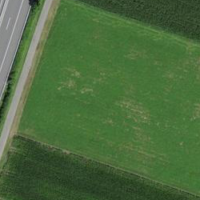
EUNIS habitat code: 57
Species observed at this site:
Cyperus esculentus